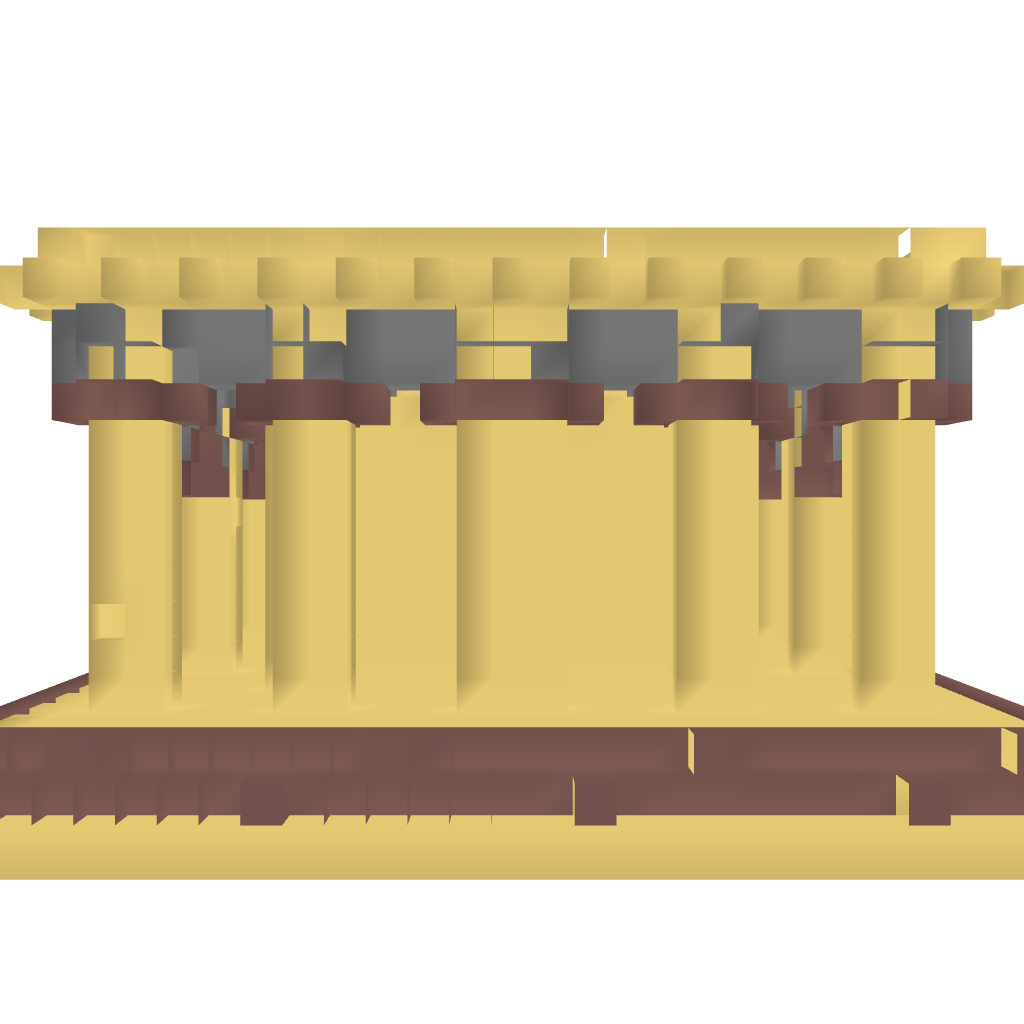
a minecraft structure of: Sand Tempel bad low quality